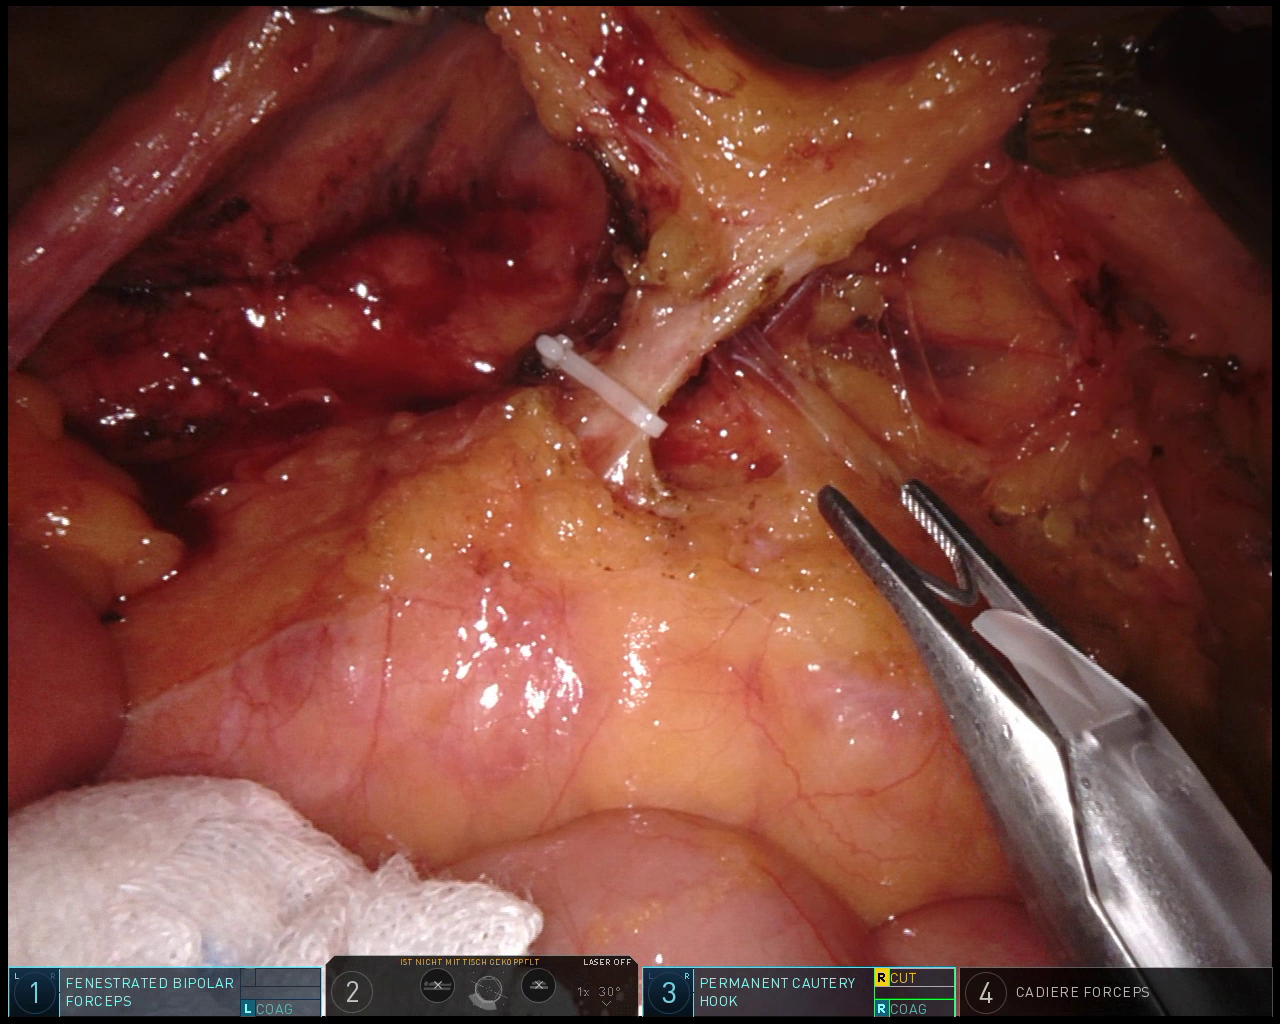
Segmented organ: small_intestine
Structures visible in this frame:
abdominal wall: no
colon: no
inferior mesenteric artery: yes
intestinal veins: no
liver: no
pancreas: no
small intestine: yes
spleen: no
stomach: no
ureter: yes
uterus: no
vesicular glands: no